Question: I have followed the sample supplied by EMB that can be found on
"C:\Users\Public\Documents\Embarcadero\Studio\14.0\Samples\Object Pascal\FireMonkey Desktop\CustomListBox"
this is how it looks like:

This is the code that add the row to the listbox:
'''
procedure TfrmCustomList.Button2Click(Sender: TObject);
var
Item: TListBoxItem;
begin
// create custom item
Item := TListBoxItem.Create(nil);
Item.Parent := ListBox1;
Item.StyleLookup := 'CustomItem';
Item.Text := 'item ' + IntToStr(Item.Index); // set filename
if Odd(Item.Index) then
Item.ItemData.Bitmap := Image1.Bitmap // set thumbnail
else
Item.ItemData.Bitmap := Image2.Bitmap; // set thumbnail
Item.StylesData['resolution'] := '1024x768 px'; // set size
Item.StylesData['depth'] := '32 bit';
Item.StylesData['visible'] := true; // set Checkbox value
Item.StylesData['visible.OnChange'] := TValue.From<TNotifyEvent>(DoVisibleChange); // set OnChange value
Item.StylesData['info.OnClick'] := TValue.From<TNotifyEvent>(DoInfoClick); // set OnClick value
end;
'''
As you can see there is this line where the custom style is applyed:
'''
Item.StyleLookup := 'CustomItem';
'''
There is a StyleBook on the form, and the form is associated to it. The TListBox has not style applied.
However if you change this CustomItem Style, nothing happens. You can even change the names of the itens and nothing happens (not visual change at all) the layout keeps fixed as it is shown on the windows above.
I have added another TTlabel with its own name and tried to assign to it:
'''
Item.StylesData['ghost'] := 'scary thing';
'''
It does not give any error, but no text is shown. The style keeps immutable.
If removed the Item.StyleLookup assignment when creating the item the only thing changed is that the name of the TLabel are lost and then there is no way to assign the value.
So, the style is defined, but I see somehow it seems to be fixed. Any layout change is not applied, somehow seems to only understand the style sub items name changing. That is not useful at all.
How can I truly modify this style? I want to put each of the 3 TLabels side by side in a horizontal layout.
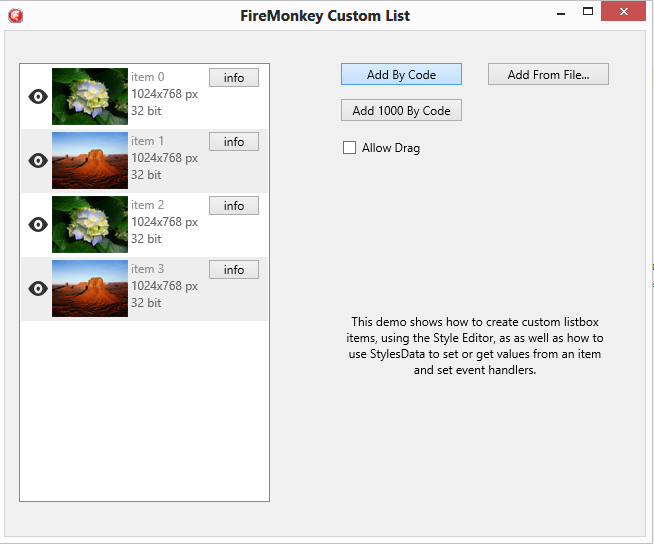
Answer: While I understand and share your frustration this problem appears to be your own doing.
> However if you change this CustomItem Style, nothing happens.
There are three reasons why this might happen:
- - -
I'm quite positive that it's the second reason.
If your Delphi IDE is set to Autosave Project desktop then a '.dsk' file is generated when you close your project.
When you reopen the project later, the .dsk file is read, and your desktop layout, your breakpoints, and your watches are all restored. Also, all files that were opened when the project was closed are opened again,
---
Here is the example with labels in a horizontal layout:

You can download the example from <URL> and examine it to see where you went wrong.